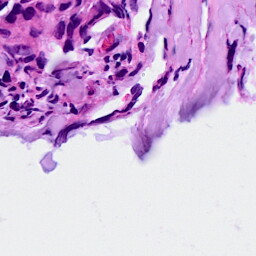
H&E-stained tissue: Breast